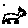
Label: cat